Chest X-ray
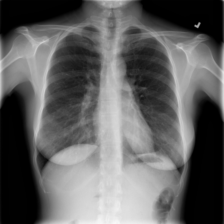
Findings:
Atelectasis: negative
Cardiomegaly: negative
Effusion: negative
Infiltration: negative
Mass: negative
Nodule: negative
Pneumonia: negative
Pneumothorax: negative
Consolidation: negative
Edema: negative
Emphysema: negative
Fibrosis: negative
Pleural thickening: negative
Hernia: negative